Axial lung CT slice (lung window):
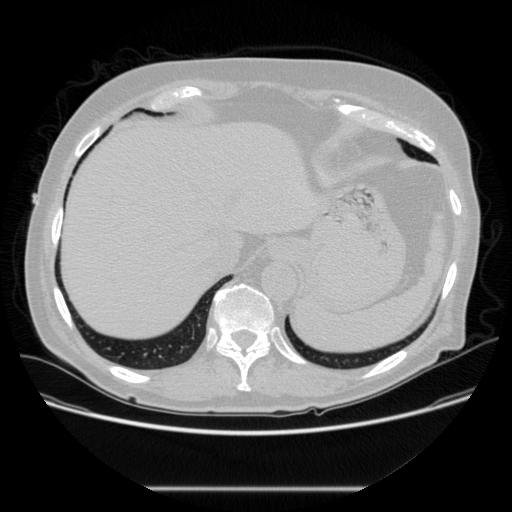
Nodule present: no